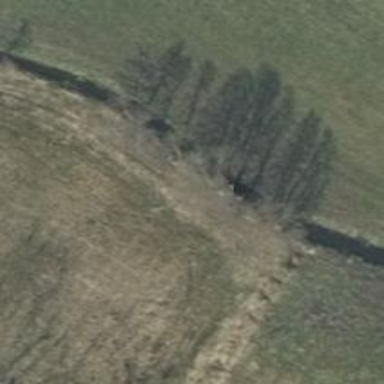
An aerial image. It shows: Row of deciduous broadleaved trees.